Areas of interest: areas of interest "East Island International Port"
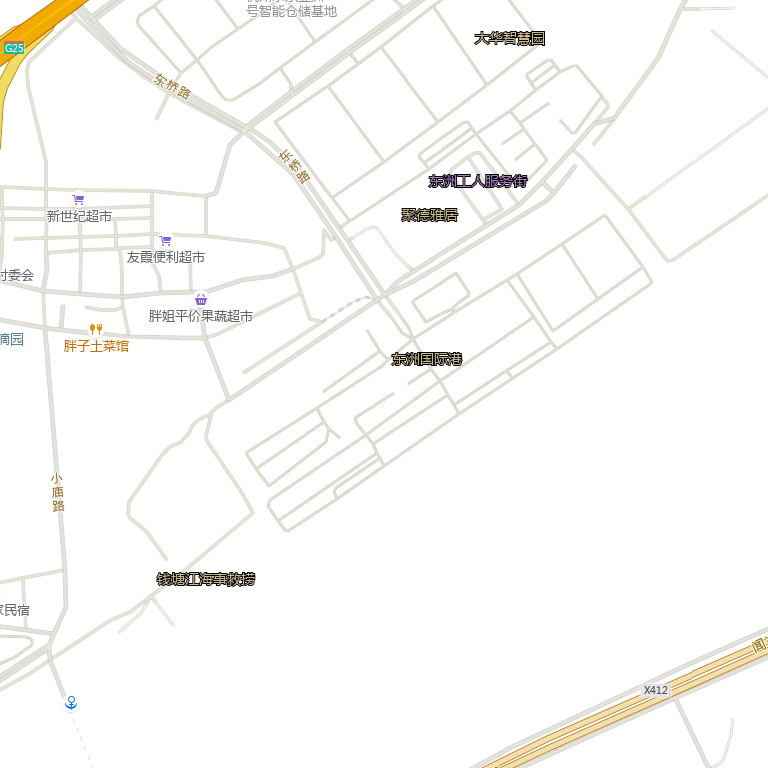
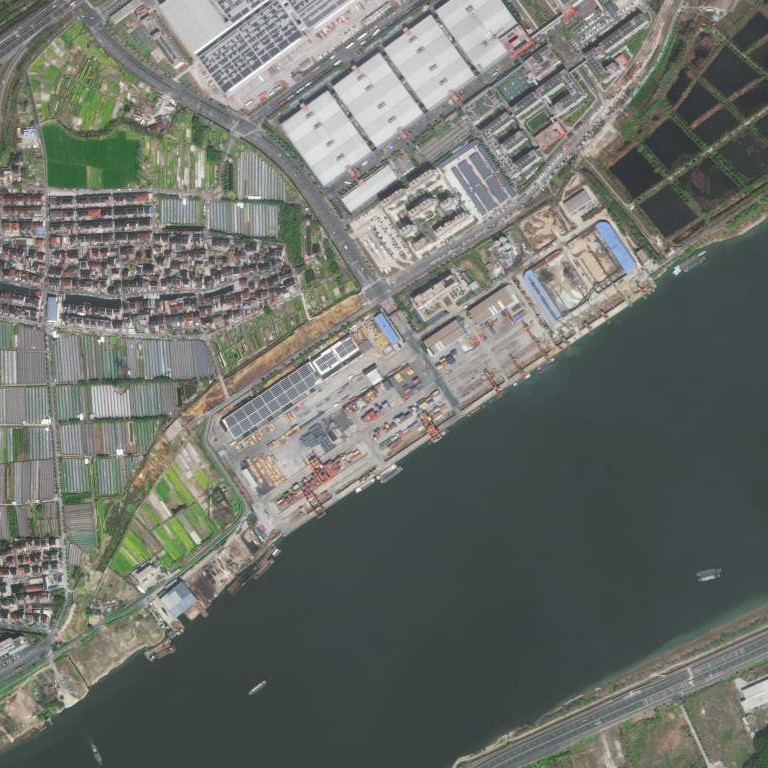